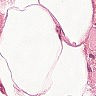
Metastatic tissue present: no